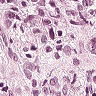
Metastatic tissue present: yes